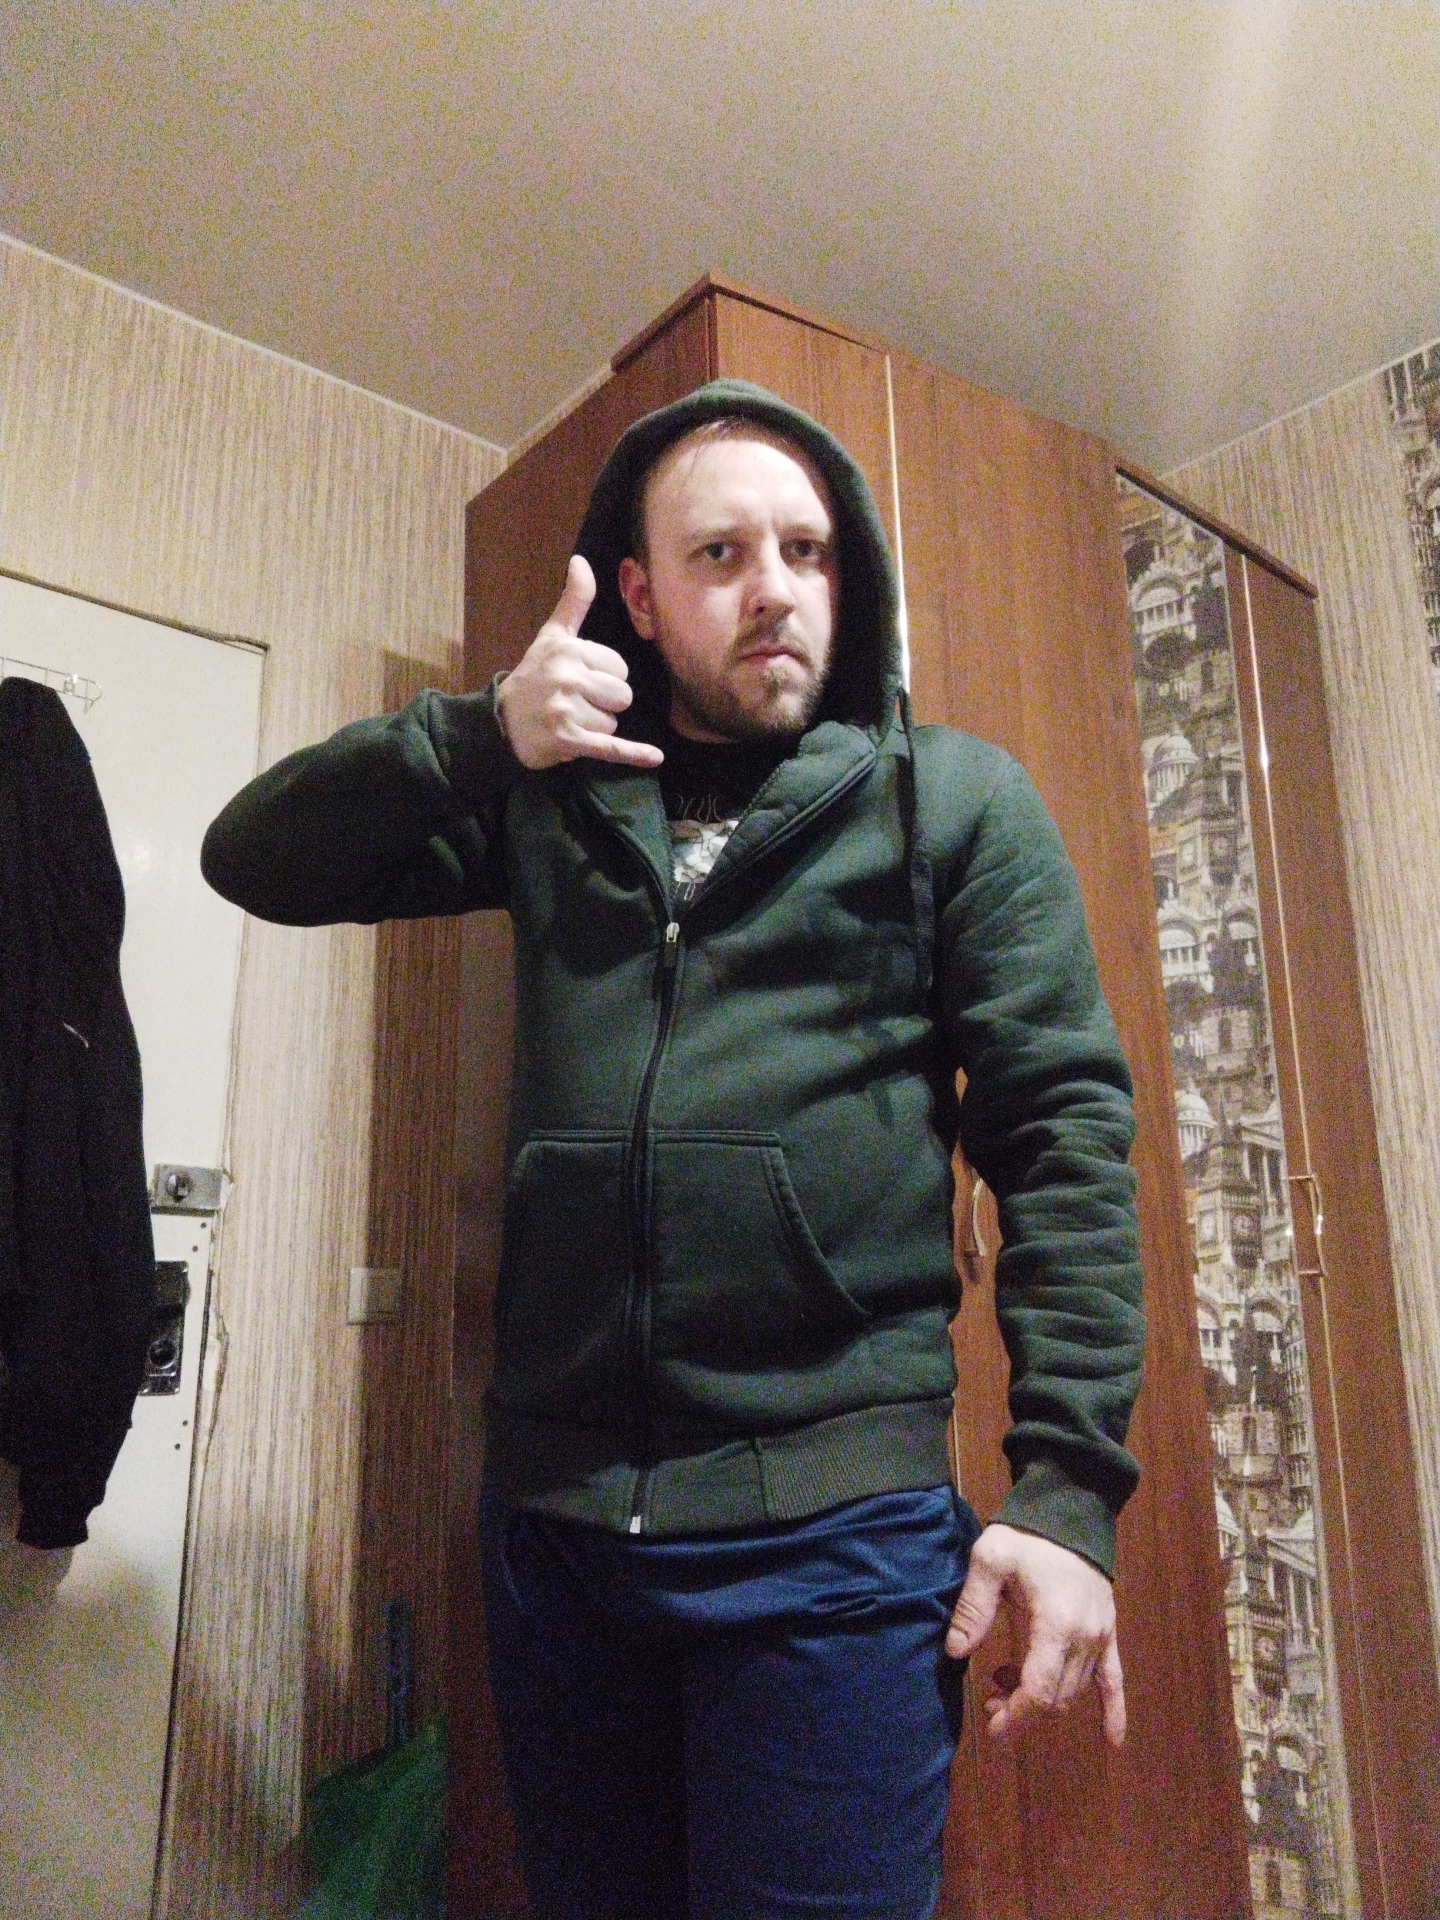
Label: noise